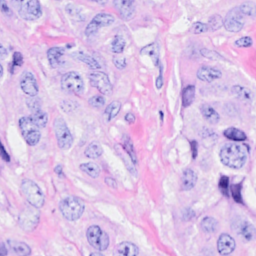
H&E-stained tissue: Breast